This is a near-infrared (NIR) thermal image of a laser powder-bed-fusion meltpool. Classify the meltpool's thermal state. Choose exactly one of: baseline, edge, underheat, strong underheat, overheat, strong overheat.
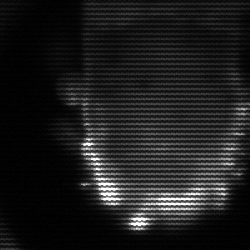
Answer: baseline